Question: I am linking ng-bind-HTML value to anchor tag from API as follows
'''
<div ng-bind-html="pdfdownload helpItems.items['devepragaticms:pdf1'].link.url">
<a href="{{pdfdownload}}" target="_blank">Download</a>
'''
but I am not able to get the file to download.
API is as follow:

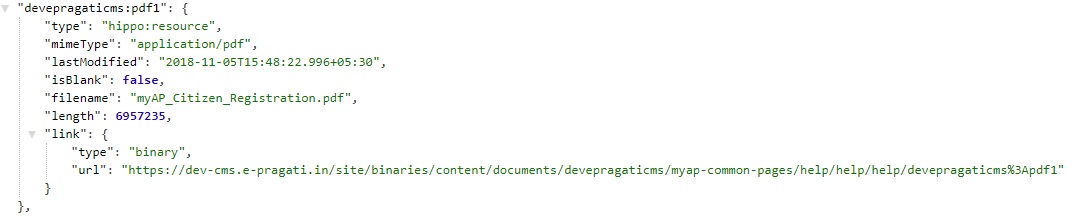
Answer: You need to install the 'angular-sanitize' dependency first, use bower or something else, then you can directly use ng-bind-html="xxx" in the template.
Please refer to <URL> for detail.